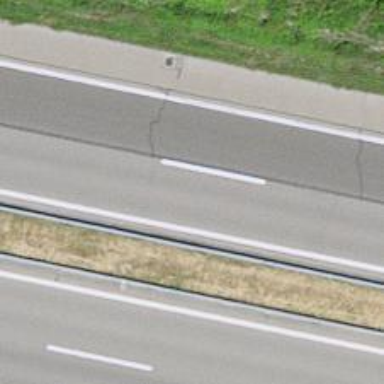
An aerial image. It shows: Asphalt motorway.